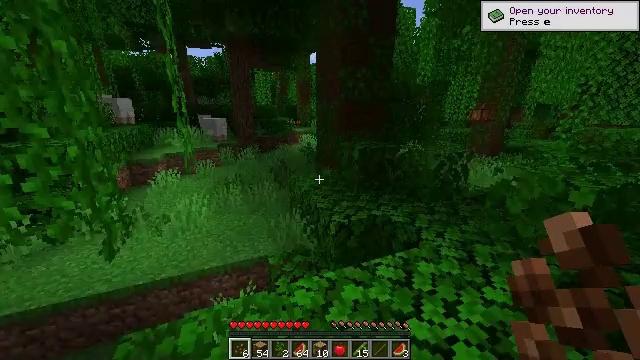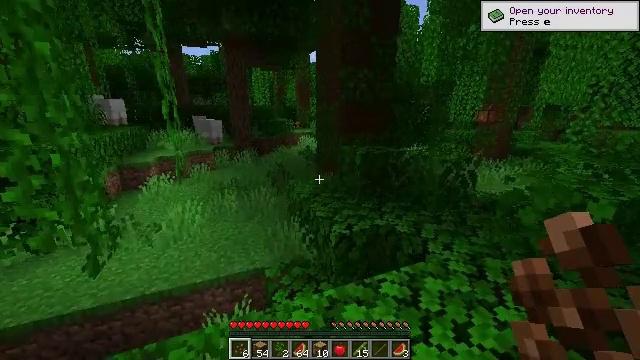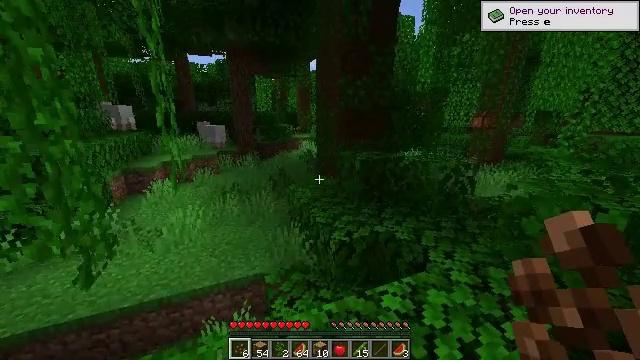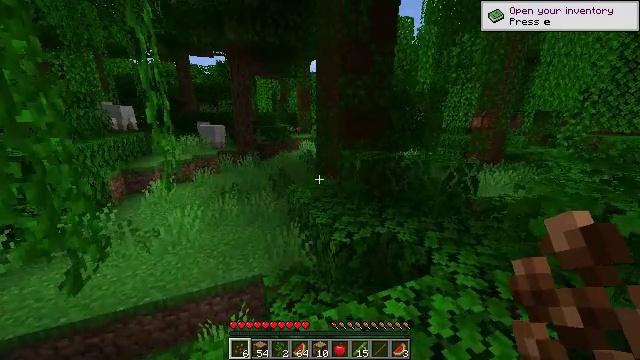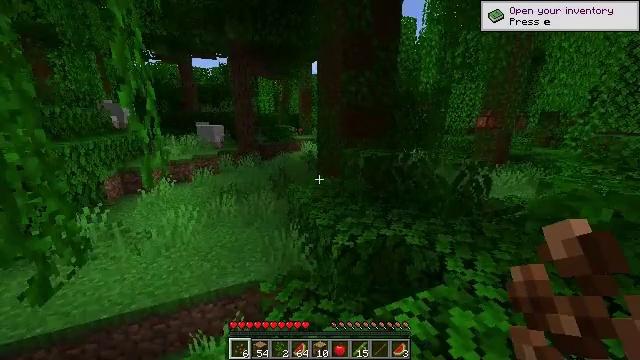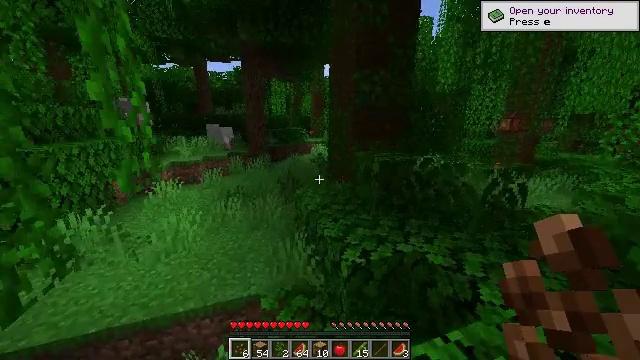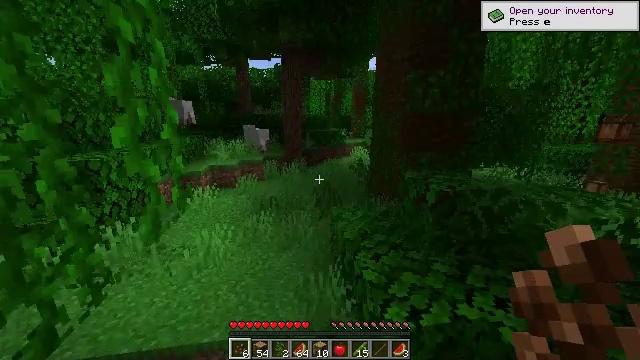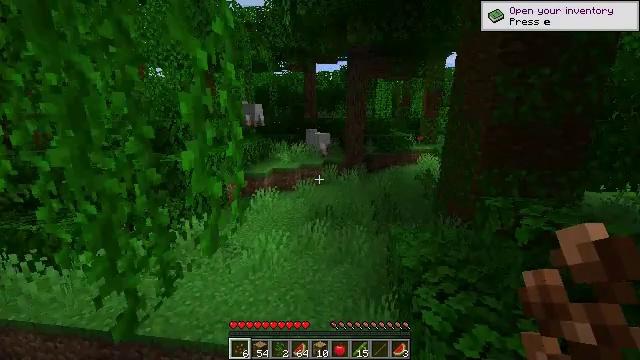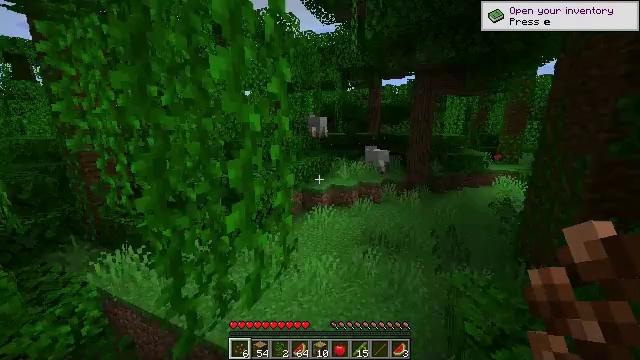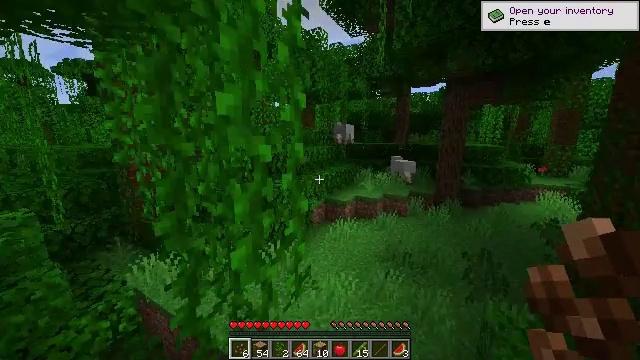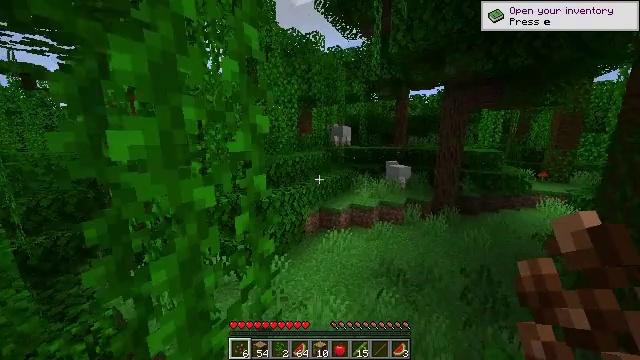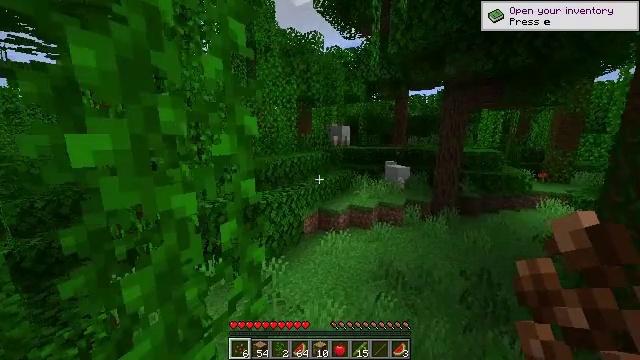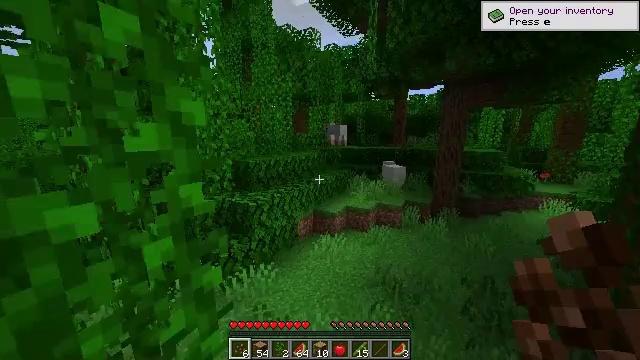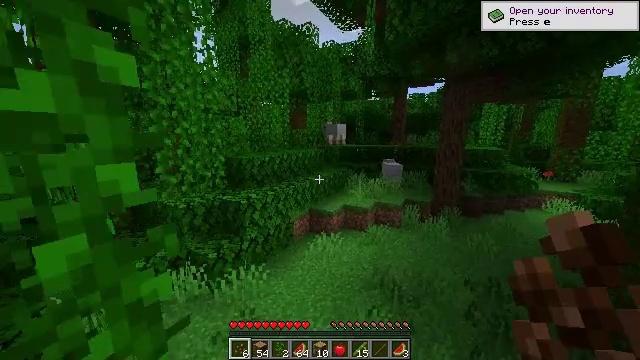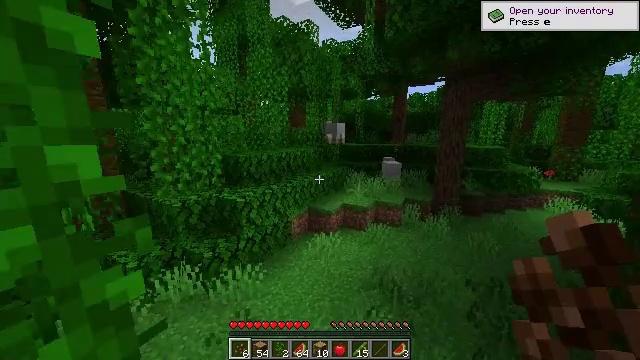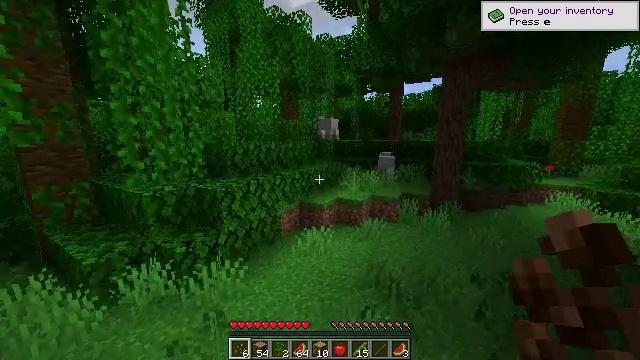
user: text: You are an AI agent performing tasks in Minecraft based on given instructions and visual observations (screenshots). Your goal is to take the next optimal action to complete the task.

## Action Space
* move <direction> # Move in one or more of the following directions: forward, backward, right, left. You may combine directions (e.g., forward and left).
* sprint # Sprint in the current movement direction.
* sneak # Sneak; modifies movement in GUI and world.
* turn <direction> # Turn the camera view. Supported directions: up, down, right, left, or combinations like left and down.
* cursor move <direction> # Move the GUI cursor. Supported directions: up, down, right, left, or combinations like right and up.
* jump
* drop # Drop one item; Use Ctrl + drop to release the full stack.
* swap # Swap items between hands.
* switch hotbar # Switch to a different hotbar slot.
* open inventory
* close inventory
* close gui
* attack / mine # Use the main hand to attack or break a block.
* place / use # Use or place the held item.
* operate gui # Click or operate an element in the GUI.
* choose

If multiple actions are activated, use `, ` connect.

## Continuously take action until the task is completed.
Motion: motion action
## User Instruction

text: Gather vines from trees or structures.
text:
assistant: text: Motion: move forward, jump
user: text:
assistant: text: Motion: move forward, jump
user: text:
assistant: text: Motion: move forward, jump
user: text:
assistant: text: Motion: move forward, jump
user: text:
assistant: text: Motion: move forward, sprint, turn left, jump
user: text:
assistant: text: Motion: move forward, sprint, turn left, jump
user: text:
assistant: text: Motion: move forward, sprint, turn left, jump
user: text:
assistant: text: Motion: move forward, sprint, turn left and up, jump
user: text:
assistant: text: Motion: move forward, turn left and up, jump
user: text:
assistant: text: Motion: move forward, jump
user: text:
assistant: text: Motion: move forward, jump
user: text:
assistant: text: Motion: move forward, jump
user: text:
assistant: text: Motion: move forward, jump
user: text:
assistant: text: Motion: move forward, jump
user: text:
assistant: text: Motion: move forward, jump
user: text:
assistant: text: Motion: move forward, turn right and up, jump
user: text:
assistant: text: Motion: move forward, turn right and up, jump
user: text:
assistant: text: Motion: move forward, turn right, jump
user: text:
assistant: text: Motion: move forward, jump
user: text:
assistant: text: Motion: move forward, sprint, jump
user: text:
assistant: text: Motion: move forward, sprint, jump
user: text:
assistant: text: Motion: move forward, sprint, jump
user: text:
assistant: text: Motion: move forward, sprint, jump
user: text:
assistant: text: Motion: move forward, jump
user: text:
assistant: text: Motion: move forward, jump
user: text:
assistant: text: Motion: move forward, jump
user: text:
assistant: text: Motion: move forward, jump
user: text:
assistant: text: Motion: move forward, jump
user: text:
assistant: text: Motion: move forward, turn down, jump
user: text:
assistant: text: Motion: move forward, jump